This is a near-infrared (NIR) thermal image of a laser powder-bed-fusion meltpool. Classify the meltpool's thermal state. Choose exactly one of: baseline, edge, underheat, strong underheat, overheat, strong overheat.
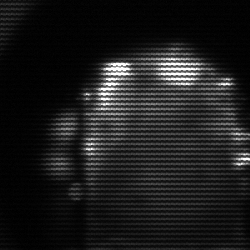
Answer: baseline